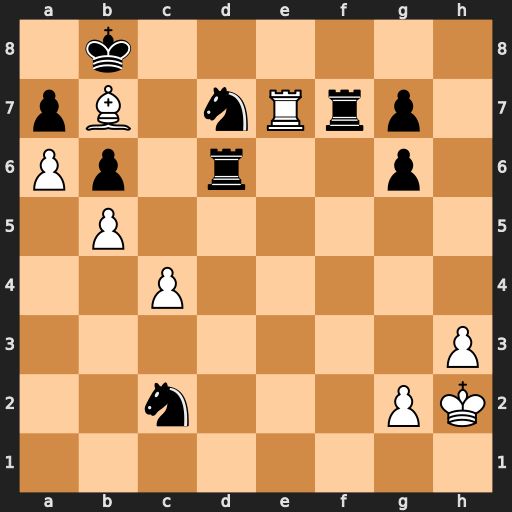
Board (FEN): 1k6/pB1nRrp1/Pp1r2p1/1P6/2P5/7P/2n3PK/8
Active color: w
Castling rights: -
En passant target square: -
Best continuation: Re8+ Kc7 Rc8#